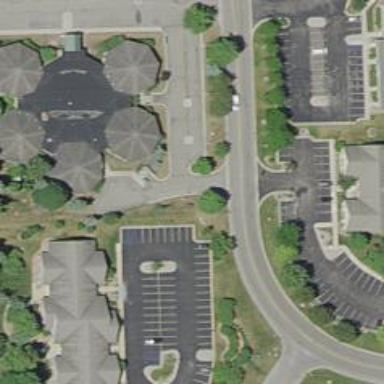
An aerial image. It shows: Office building.